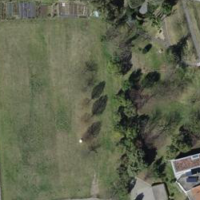
EUNIS habitat code: 53
Species observed at this site:
Scolia hirta
Syritta pipiens